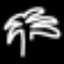
Label: palm tree